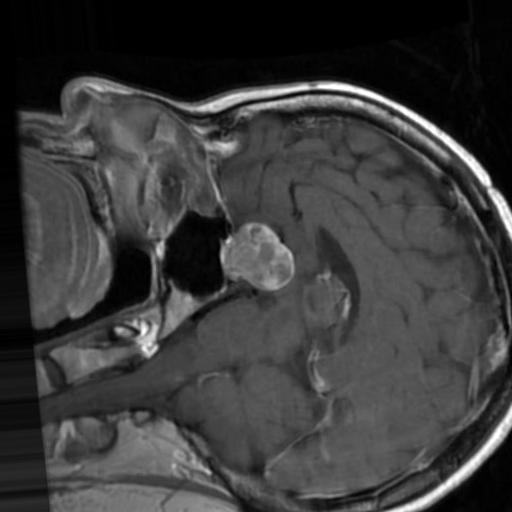
Label: brain_tumor